八年级 · 度量几何学
如图, 在 $\triangle A B C$ 中, $\angle A C B=90^{\circ}, A C=B C$, 直线 $l$ 过点 $C$ 且与 $A B$ 相交,

$A E \perp l$ 于 $E, B D \perp l$ 于 D. 若 $A E=5, B D=3$, 则 $E D$ 的长是（ ）

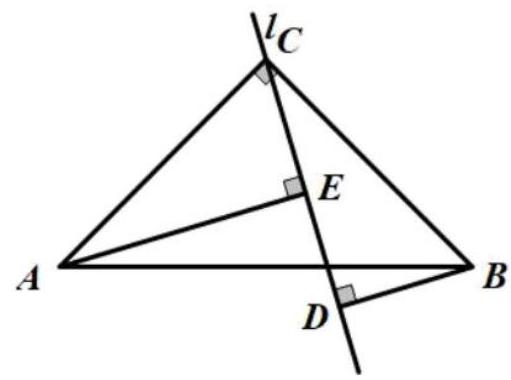
1
B. 2
C. 3
D. 4
答案: B